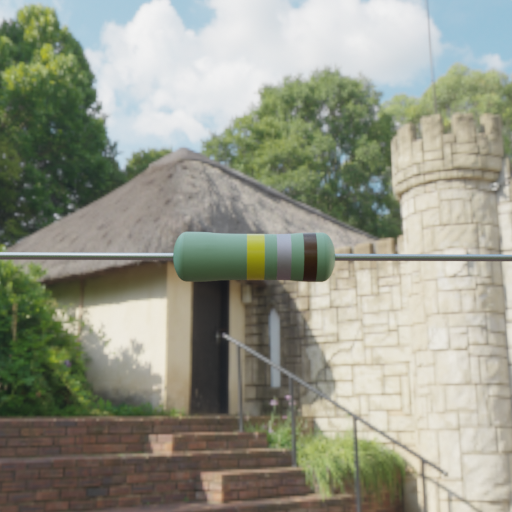
Resistor colour bands (in order): yellow, silver, brown